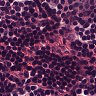
Metastatic tissue present: no